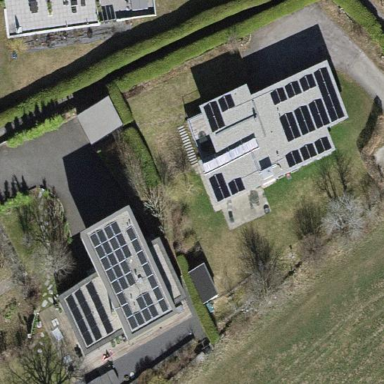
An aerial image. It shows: Detached building with flat roof.